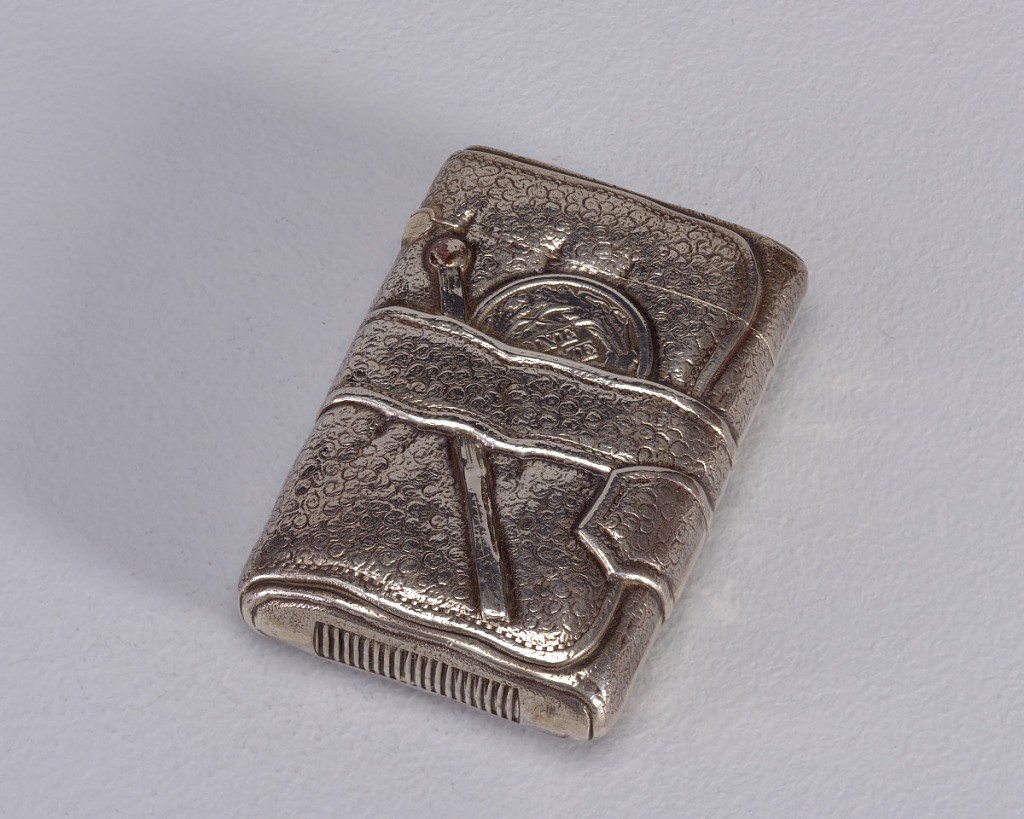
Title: Belted Tobacco Pouch
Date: ca. 1890
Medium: Silver
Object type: Matchsafe
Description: Rectangular, with curved sides featuring raised, trompe l'oeil decoration simulating a soft, textured, belted, tobacco pouch, folded over with flap at front, as well as match and one dime tucked into belt; reverse decoration simulates pinched belt loop with belt running through it; remnant of red color on match tip. Upper part of pouch or lid hinged on left side. Striker on bottom.